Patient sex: F
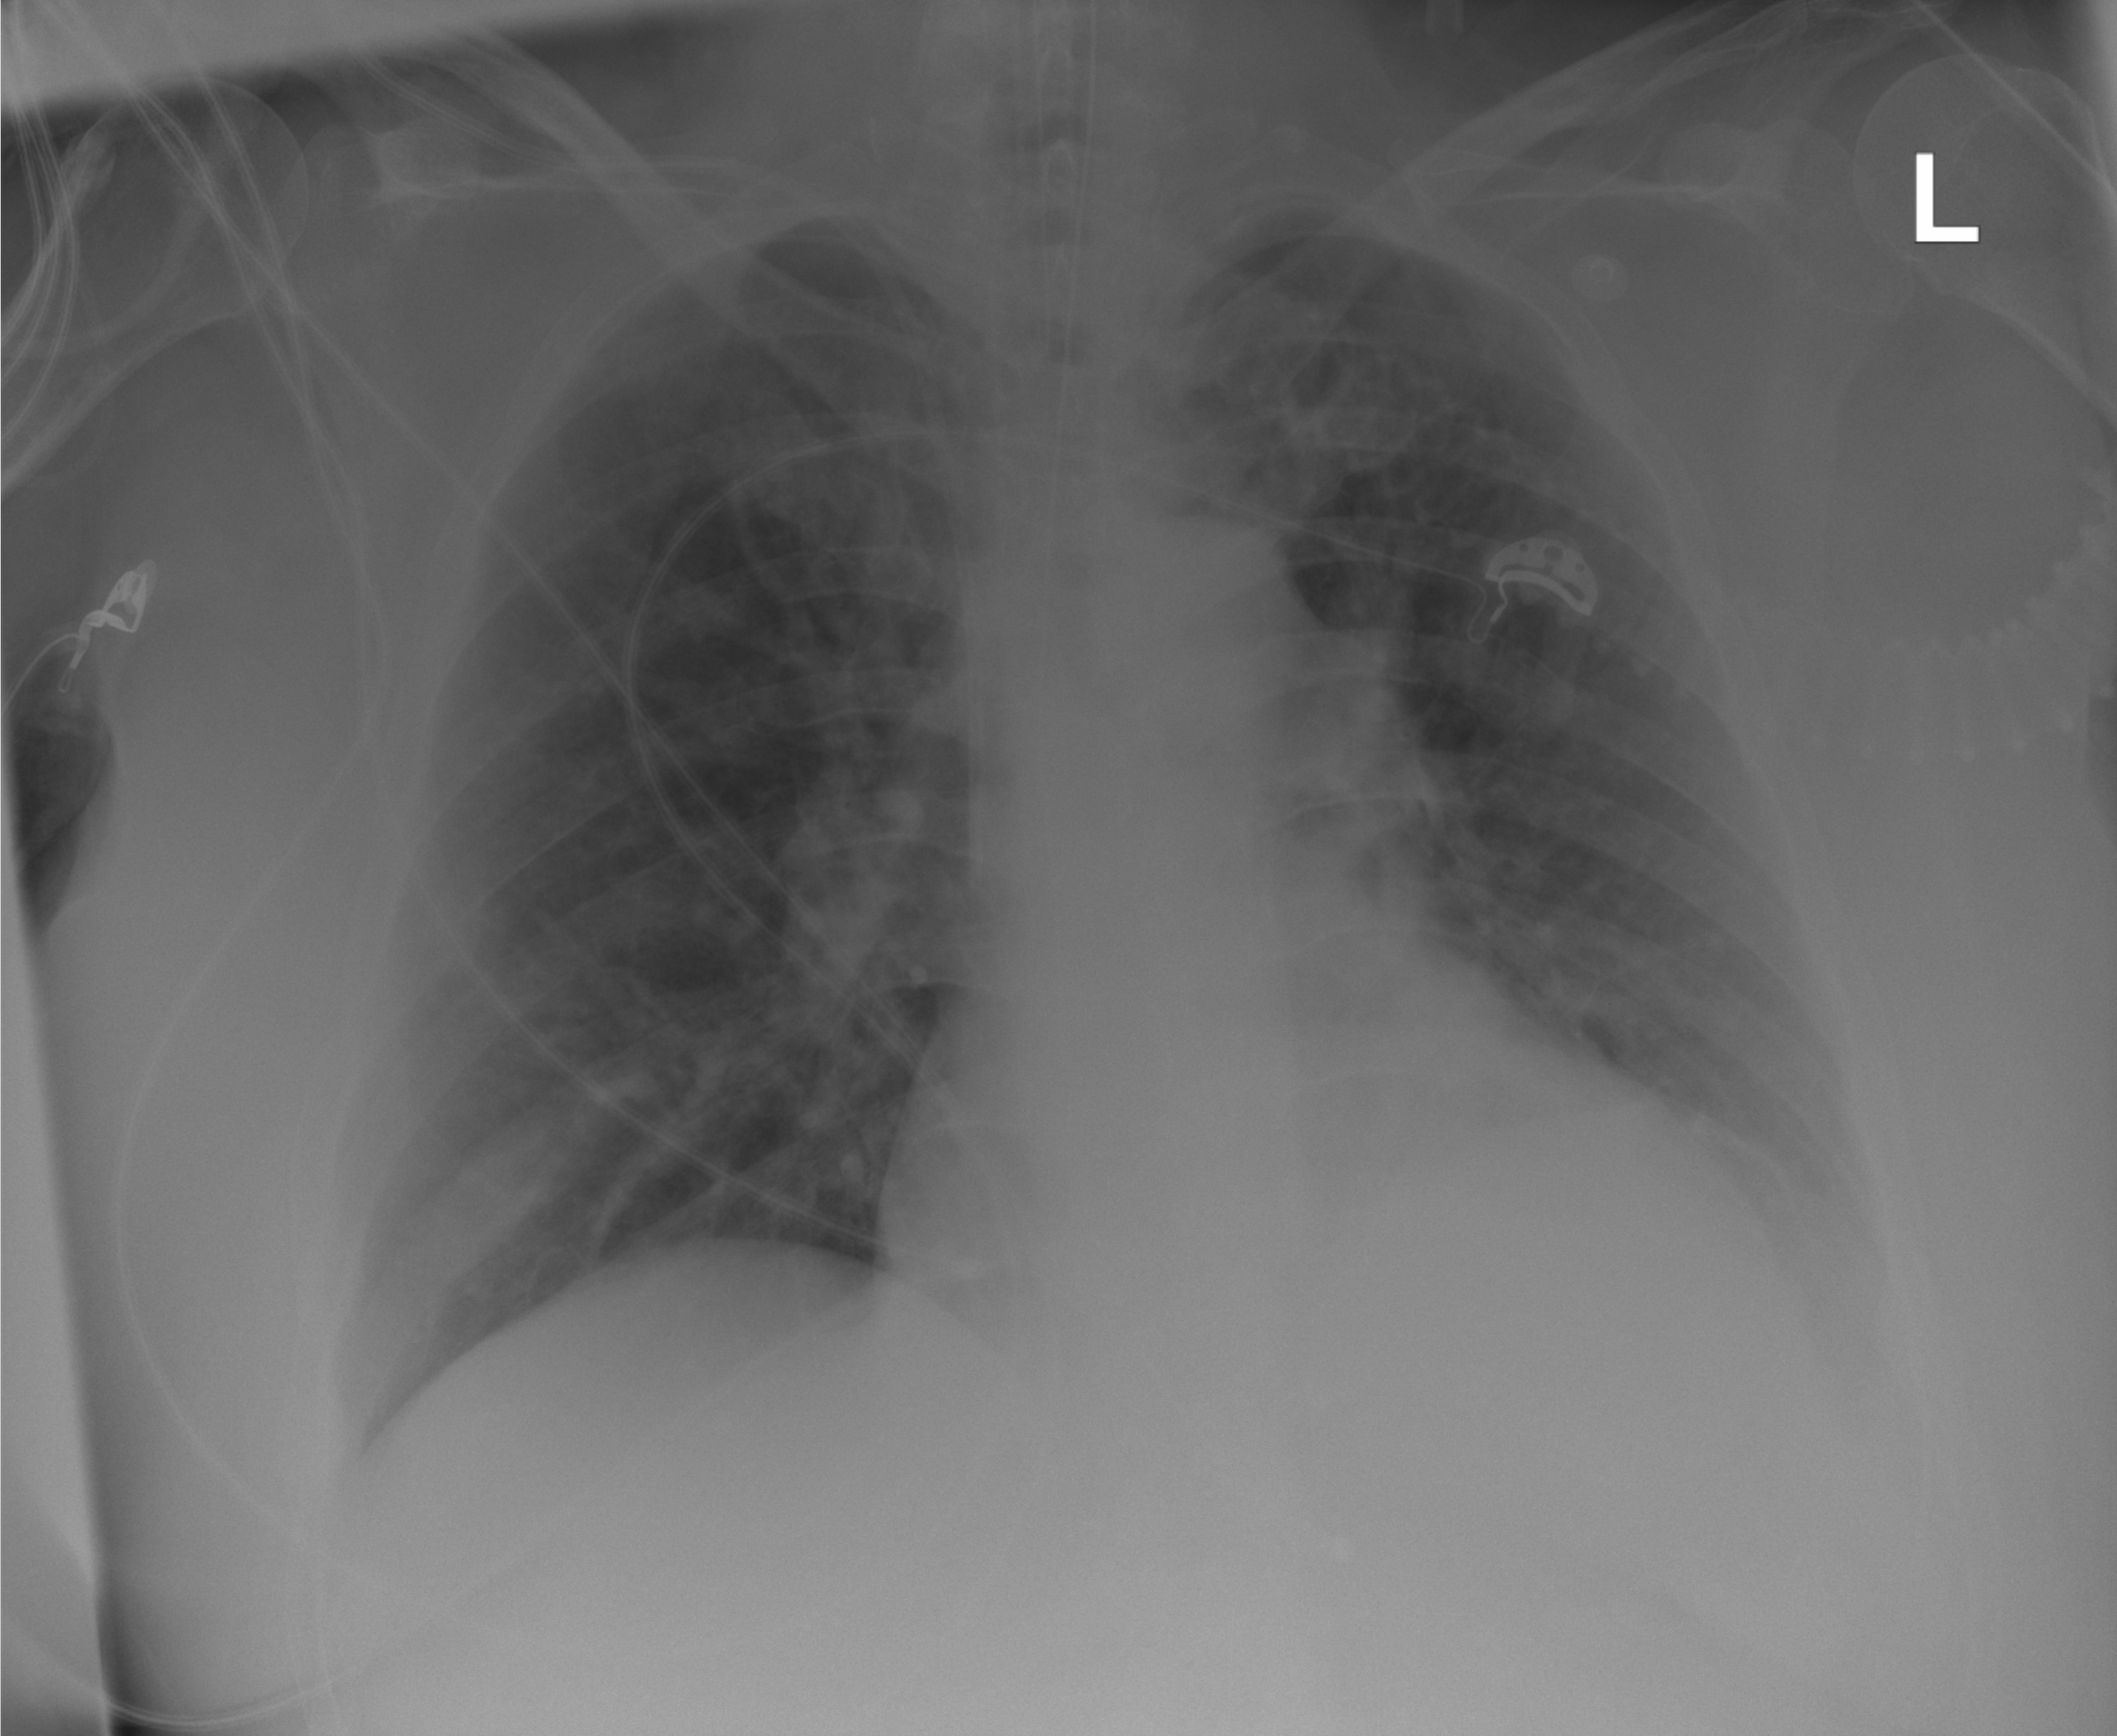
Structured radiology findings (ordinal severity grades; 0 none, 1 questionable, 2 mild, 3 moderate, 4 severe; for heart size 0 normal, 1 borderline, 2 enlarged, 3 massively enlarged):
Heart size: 2
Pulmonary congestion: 0
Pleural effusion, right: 0
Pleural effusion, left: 2
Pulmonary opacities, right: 0
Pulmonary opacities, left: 0
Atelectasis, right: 0
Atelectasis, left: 0